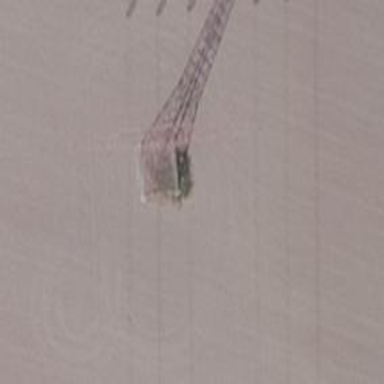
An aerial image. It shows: Power tower.